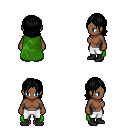
a pixel art fantasy rpg character, female body template, human, dark skin, green cape, white pants, black long bangs hairstyle, black shoes, four views (front, back, left, right), 2x2 character sprite sheet, small pixel art, hard edges, no anti-aliasing